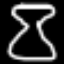
Label: hourglass